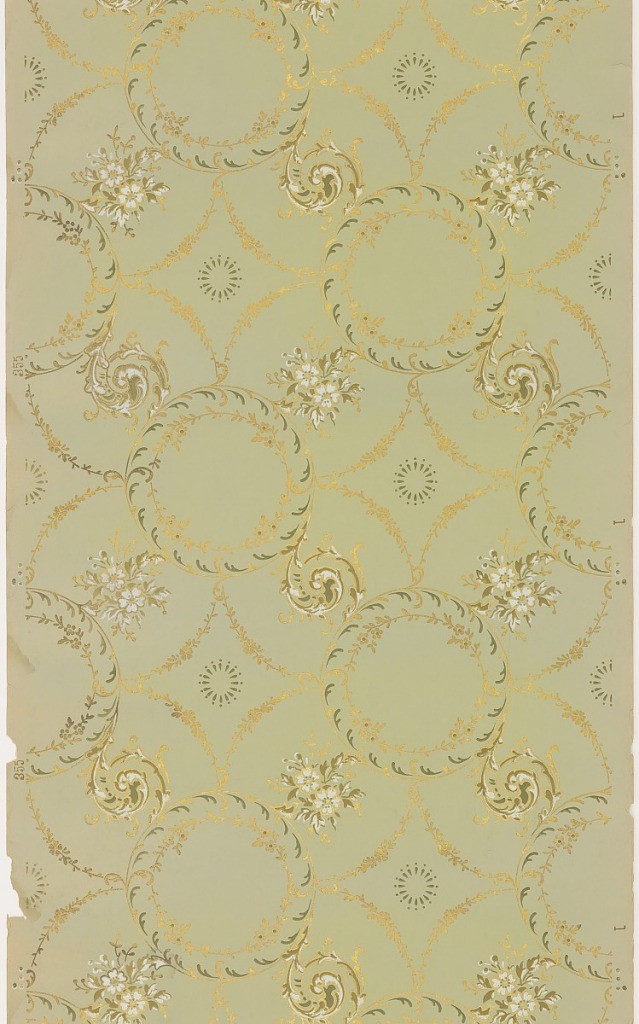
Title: Ceiling paper
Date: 1905–1915
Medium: Machine-printed paper
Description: Wreath motifs connected by either scrolls of petite floral bouquets. Printed in brown, white,and green on pale green ground.